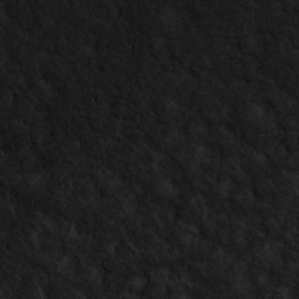
Label: non_frost